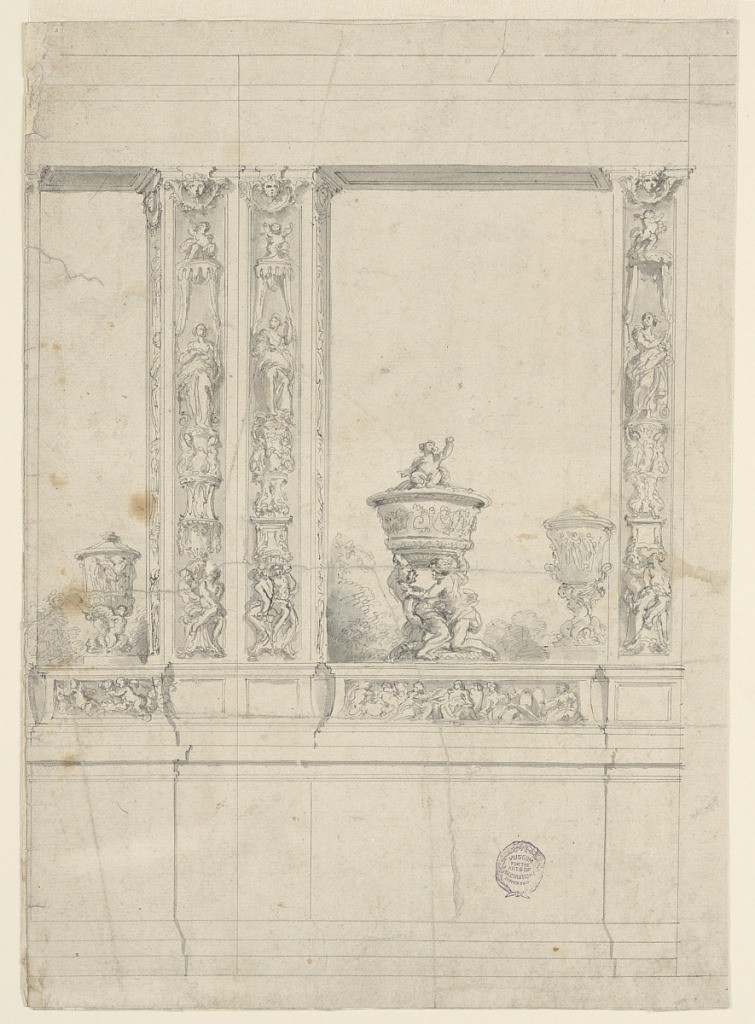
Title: Painted decoration of a wall
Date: ca. 1750
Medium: Pen, wash; Chinese ink. Paper;
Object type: Drawing
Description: Imaginary view of a park from a loggia through a narrow and high opening. Reliefs, candelabra ornaments, vases in the park are represented.